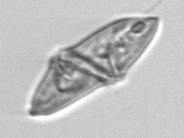
Label: Gyrodinium